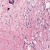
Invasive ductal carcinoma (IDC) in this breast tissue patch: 0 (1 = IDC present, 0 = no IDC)